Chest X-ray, PA view. Patient: 26 years old, sex M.
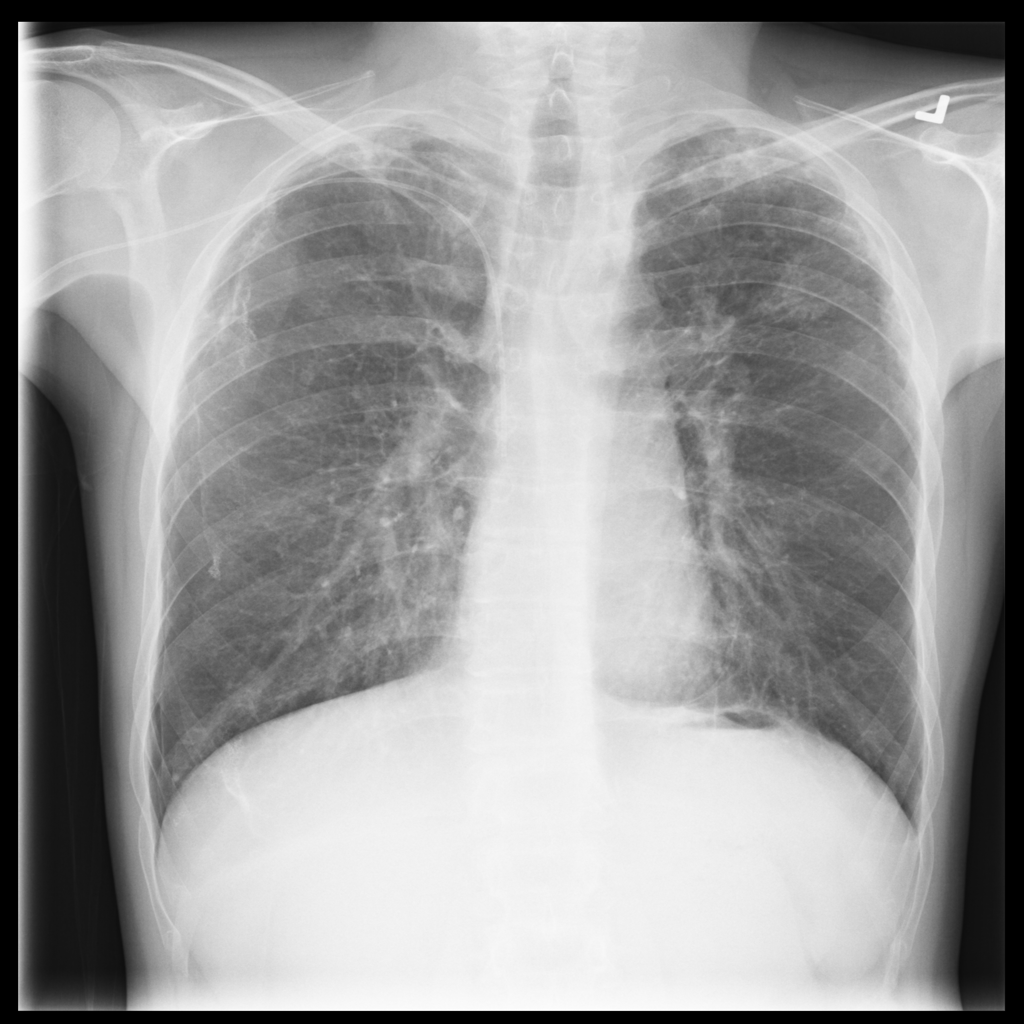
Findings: Pneumothorax